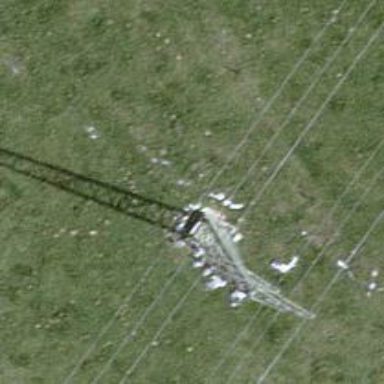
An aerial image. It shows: Power line is depicted.